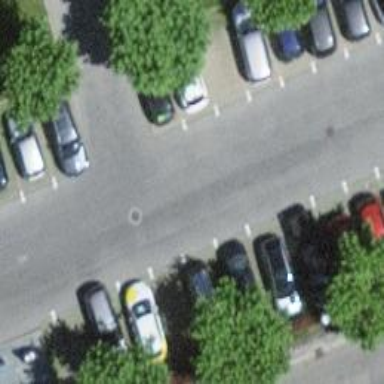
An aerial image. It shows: Road serving as parking aisle.